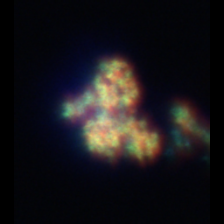
Taxon: Unknown_detritus
Group: Unknown